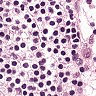
Metastatic tissue present: no